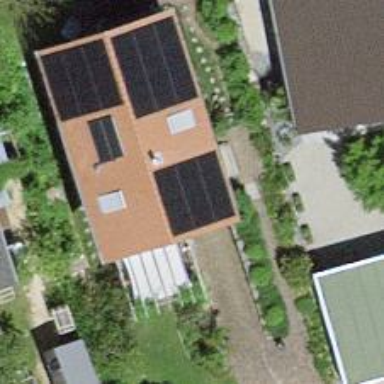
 consisting of solar photovoltaic panels."